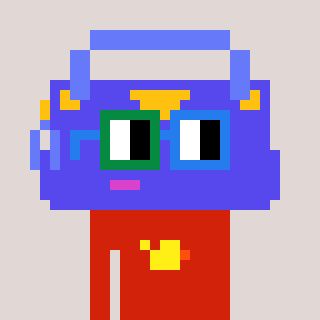
a pixel art character with square green and blue glasses, a bag-shaped head and a red-colored body on a warm background